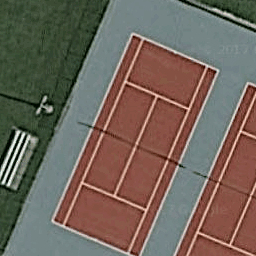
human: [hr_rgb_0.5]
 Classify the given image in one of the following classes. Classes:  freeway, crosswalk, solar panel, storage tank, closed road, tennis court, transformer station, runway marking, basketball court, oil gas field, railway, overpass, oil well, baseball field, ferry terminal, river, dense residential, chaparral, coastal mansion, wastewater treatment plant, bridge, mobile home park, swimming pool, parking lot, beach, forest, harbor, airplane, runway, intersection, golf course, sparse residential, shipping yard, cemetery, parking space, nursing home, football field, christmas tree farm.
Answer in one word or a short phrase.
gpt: tennis court